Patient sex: F
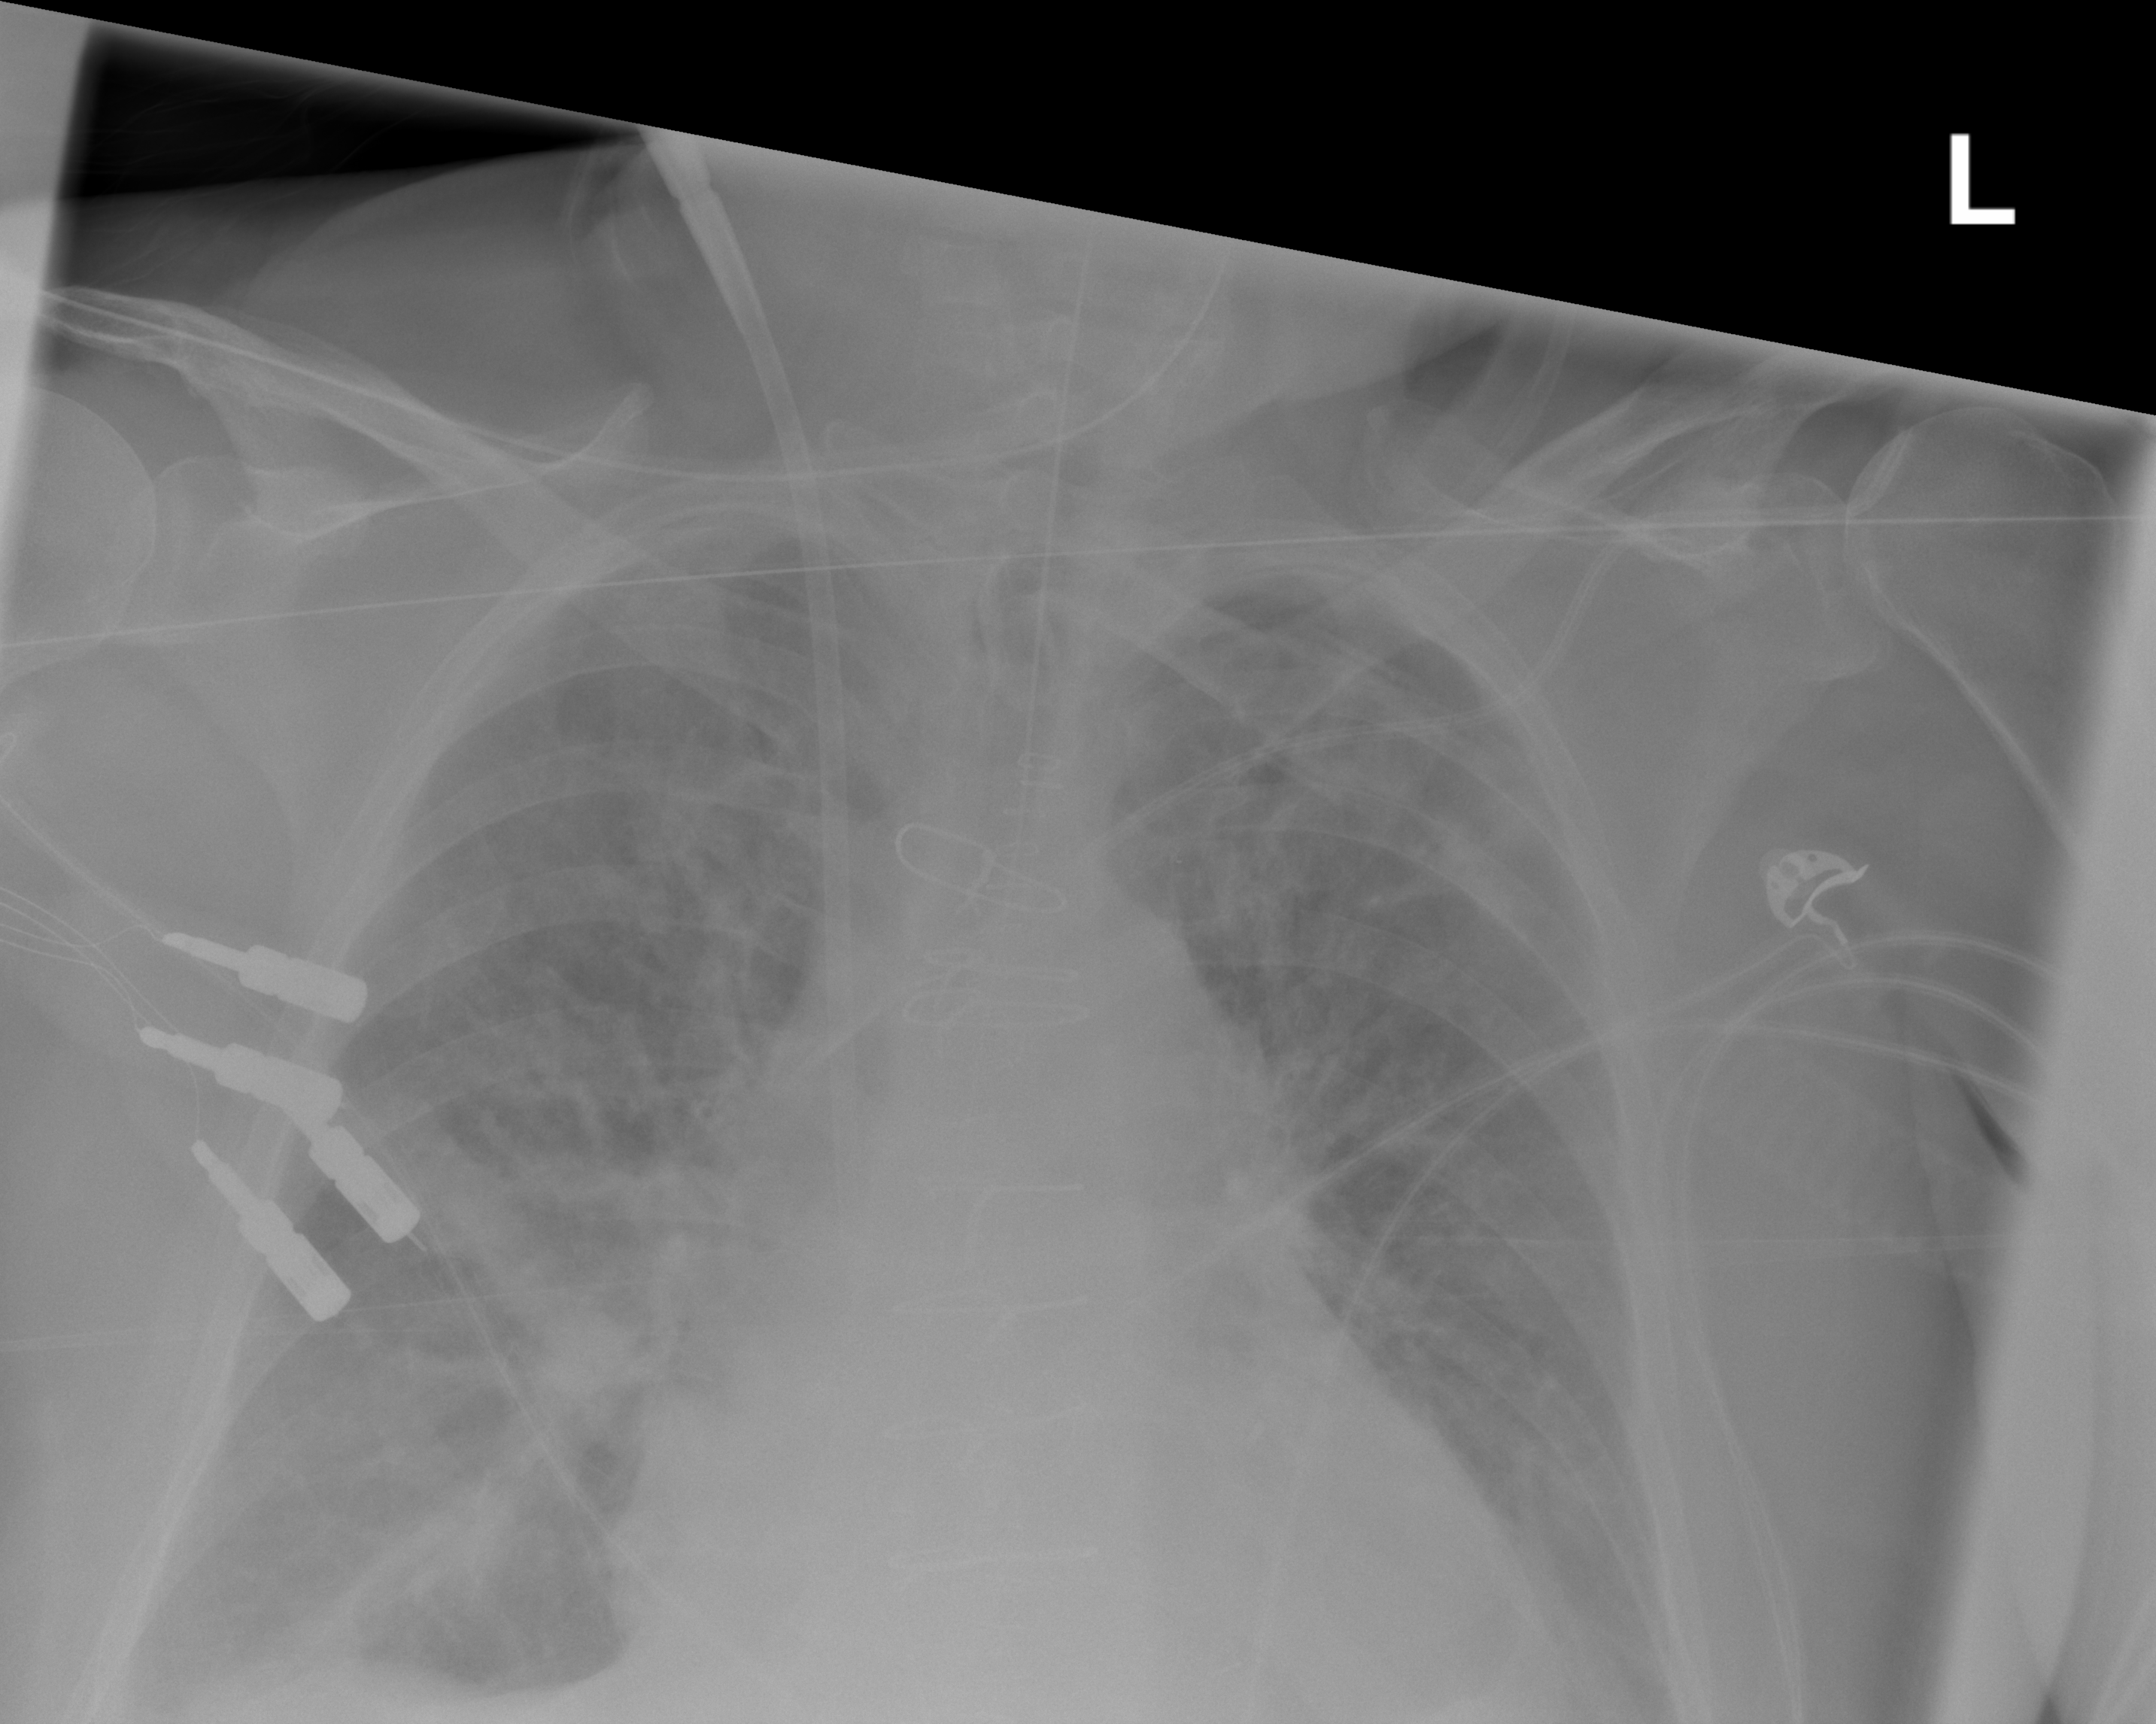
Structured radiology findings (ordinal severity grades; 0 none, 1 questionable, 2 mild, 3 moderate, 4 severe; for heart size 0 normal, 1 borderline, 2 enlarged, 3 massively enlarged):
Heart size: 2
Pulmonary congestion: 2
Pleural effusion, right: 2
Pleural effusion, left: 2
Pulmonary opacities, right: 2
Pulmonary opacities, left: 2
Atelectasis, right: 2
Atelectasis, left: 2